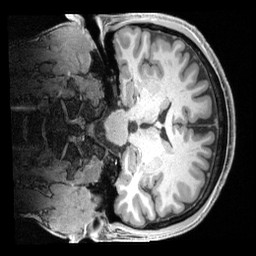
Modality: T1w
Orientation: coronal
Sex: male
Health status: ill
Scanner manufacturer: siemens
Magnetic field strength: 3 T
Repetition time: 2.4 s
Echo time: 0.00201 s